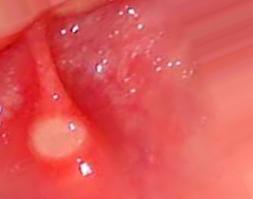
Condition: Mouth Ulcer